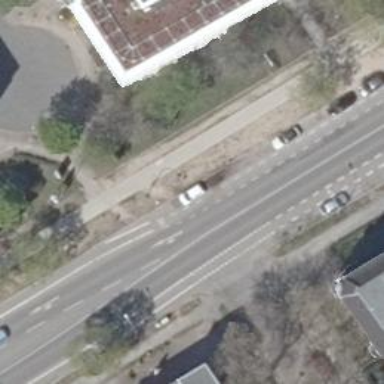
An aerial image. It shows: Tertiary road with asphalt surface and designated cycle lane.